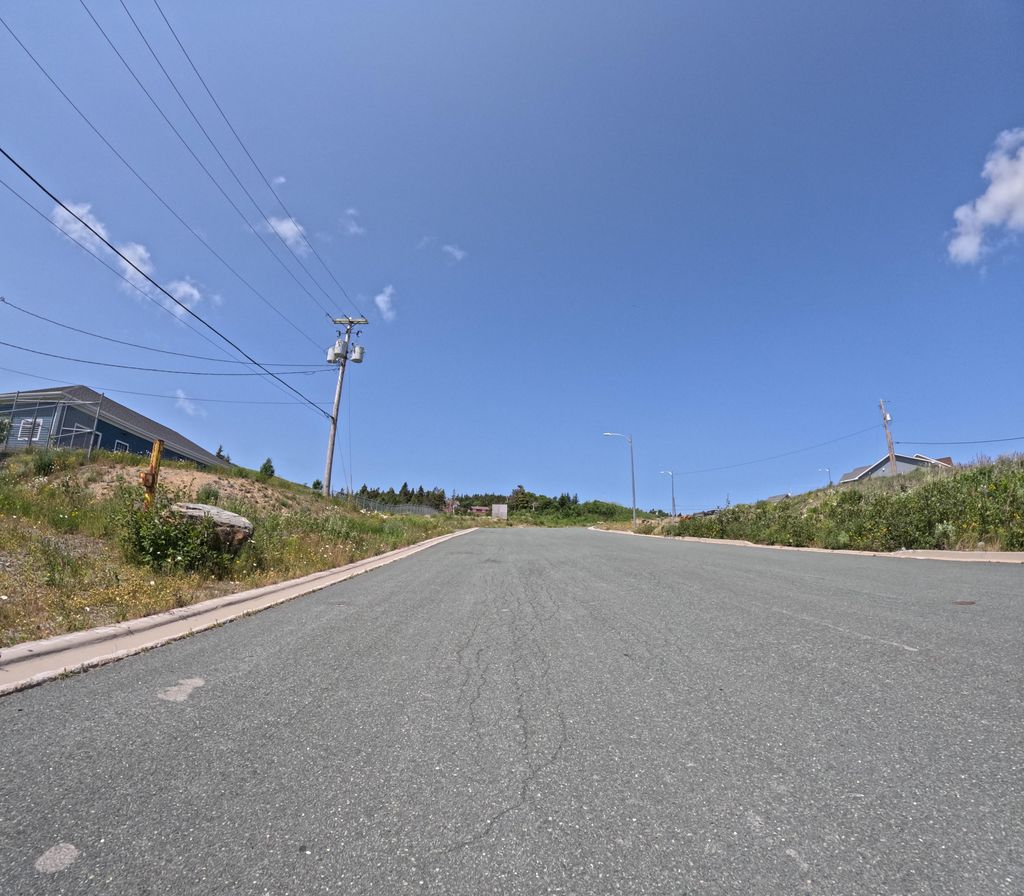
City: st_johns